Question: This is the example I have:

Line height does not apply to fluid divs. The code I have is currently based on line-height but the the sizes of the boxes change.
I want to make sure that the content inside this DIV is always going to be equally centered from the top and the sides. Vertical and Horizontal centered.
Current code: (note style tag is blank as this is dynamic filled)
'''
<style type="text/css">
.box{
width:468px; /* php changes this sometimes */
height:60px; /* php changes this sometimes */
background:#eee;
text-align:
center;
border:
1px solid rgb(177, 172, 171);
line-height: 61px;
}
</style>
<div style="" class="box" id="">
<a style="color:#333;font-weight:bold" href="claimPrize();">Winner!</a>
</div>
'''
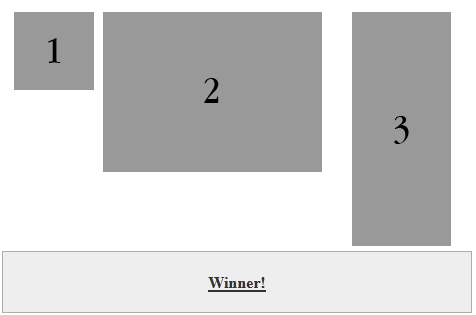
Answer: Ran into a similar situation not too long ago, did a search and found an article about absolute centering from css-tricks, <URL> is the article and an accompanying fiddle to test it out.
'''
/* This parent can be any width and height */
.block {
text-align: center;
}
/* The ghost, nudged to maintain perfect centering */
.block:before {
content: '';
display: inline-block;
height: 100%;
vertical-align: middle;
margin-right: -0.25em; /* Adjusts for spacing */
}
/* The element to be centered, can
also be of any width and height */
.centered {
display: inline-block;
vertical-align: middle;
width: 300px;
}
'''
'''
<div class="block" style="height: 300px;">
<div class="centered">
<h1>Some text</h1>
<p>But he stole up to us again, and suddenly clapping his hand on my shoulder, said&mdash;"Did ye see anything looking like men going towards that ship a while ago?"</p>
</div>
</div>
<div class="block" style="height: 200px;">
<div class="centered">
<h1>Some text</h1>
<p>But he stole up to us again, and suddenly clapping his hand on my shoulder, said&mdash;"Did ye see anything looking like men going towards that ship a while ago?"</p>
</div>
</div>
<div class="block" style="height: 600px;">
<div class="centered">
<h1>Some text</h1>
<p>But he stole up to us again, and suddenly clapping his hand on my shoulder, said&mdash;"Did ye see anything looking like men going towards that ship a while ago?"</p>
</div>
</div>
'''
Demo
<URL>